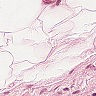
Metastatic tissue present: no